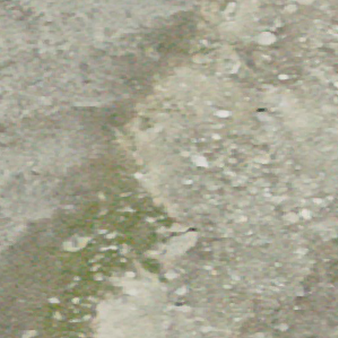
Label: other